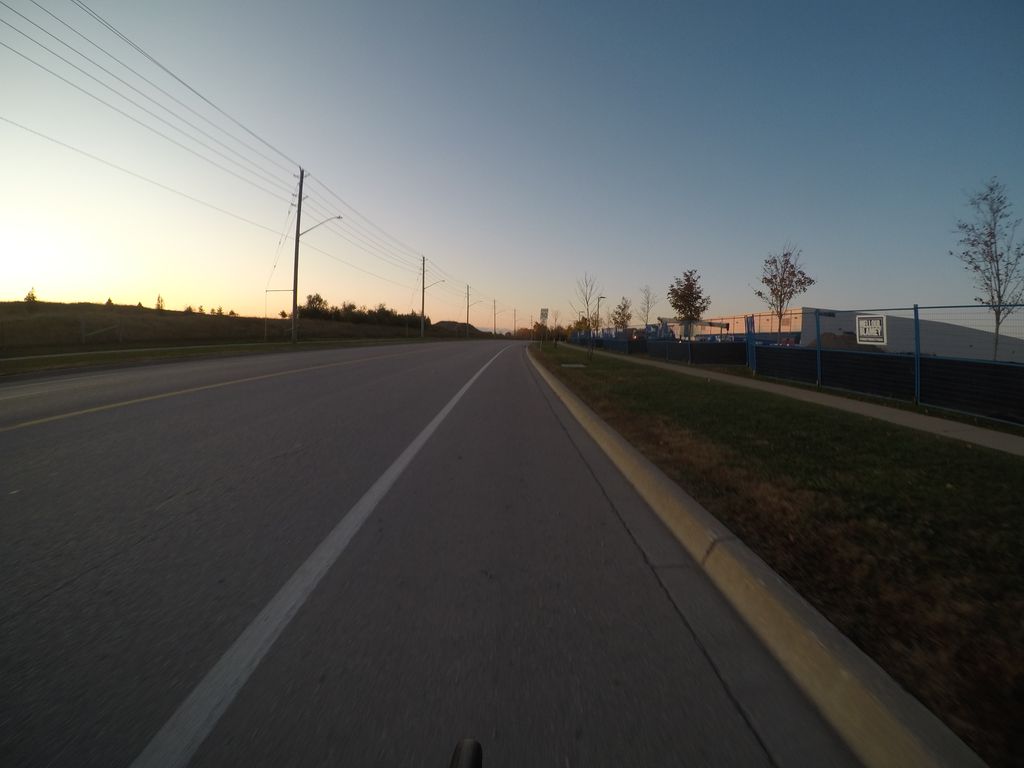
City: kitchener-waterloo